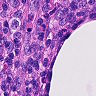
Metastatic tissue present: no